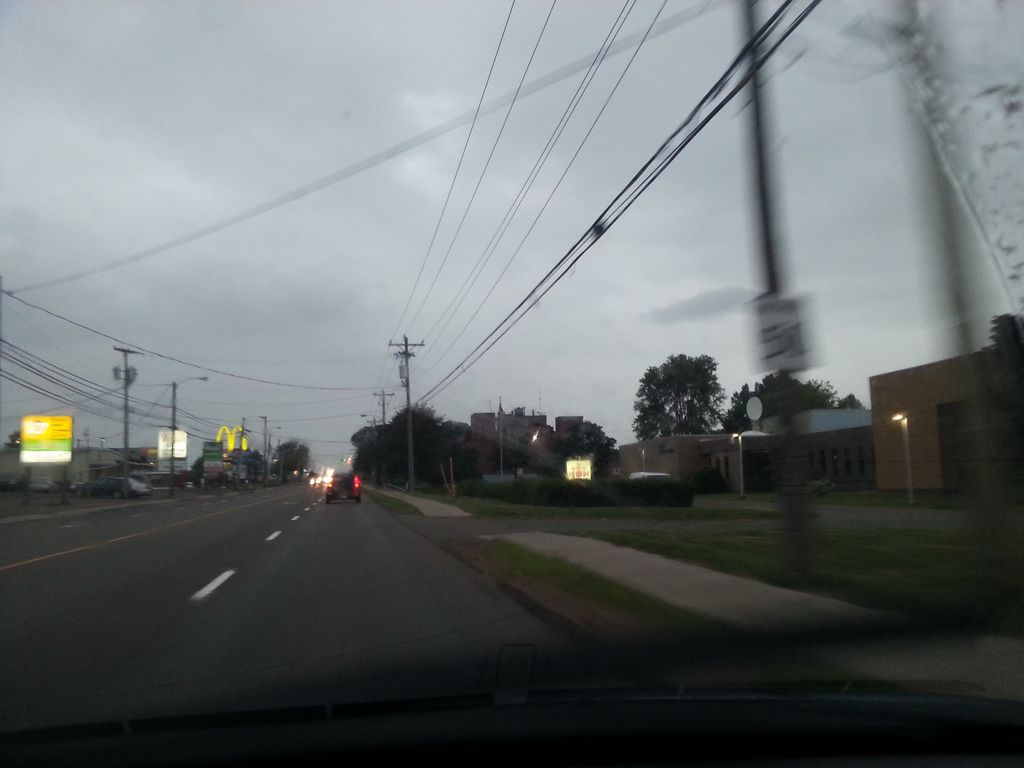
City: charlottetown